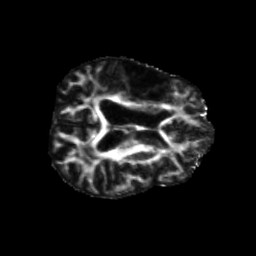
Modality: FA
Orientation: axial
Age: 58
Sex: male
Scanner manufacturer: siemens
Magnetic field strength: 3 T
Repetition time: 5.25 s
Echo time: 0.08 s